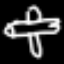
Label: airplane